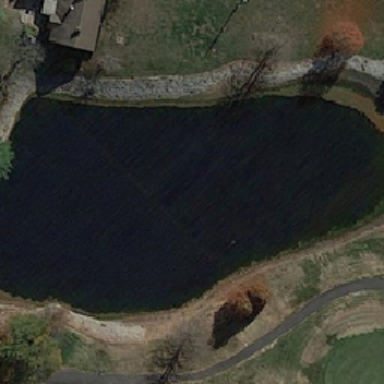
There is a grey roof around the pond .